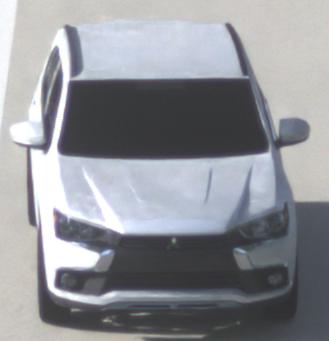
Make: Mitsubishi
Model: Outlander 2.0 Plug-In Hybrid
Detailed model: Outlander (III) Plug-In Hybrid
Model produced from: 2015/10
Model produced until: 2018/08
Doors: 5
Color: white
Road condition: dry road
Daytime: morning or afternoon
Contrast: low contrast